Question: I need to process some of the information obtained from the scanner. The problem is the image I get occasionally rotated. I decided to add a few special objects on the photo to be able to use with technical Features2D + Homography to find that object. I think after finding special objects I could rotate the image back to its original position (with warpPerspective?). Here is an example:
The rotated image, I know that under the black-box there is some text, I need that area for OCR function:

I'm stuck after finding the black-box.I think I'll use the warpPerspective to rotate it, but how to find out the 3x3 transformation matrix?
Thanks.
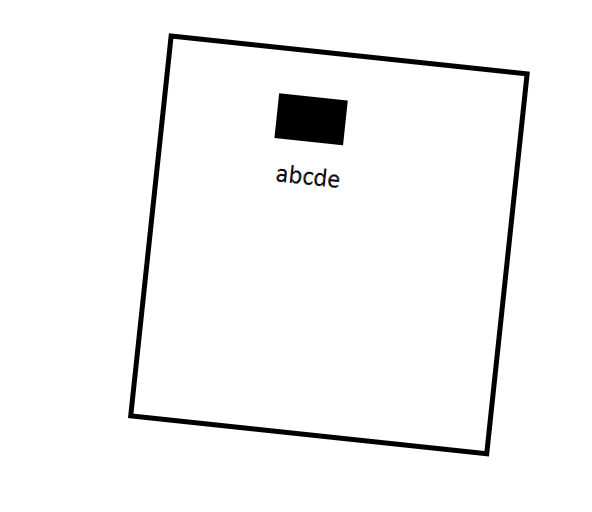
Answer: Use the FindHomography method.
Feed it the 4 source points.
For the destination points, you will have to do some math as in where the 4 points should lay down in the destination image. A simple, straightforward operation to start with would be:
'''
(from top-left going clockwise)
A' = (A.x, A.y)
B' = (A.x + length, A.y)
C' = (A.x + length, A.y + width)
D' = (A.x, A.y + width)
'''
Map (A,B,C,D) to (A', B', C', D') using the FindHomography().
Where width and length are those of the identified rectangle.